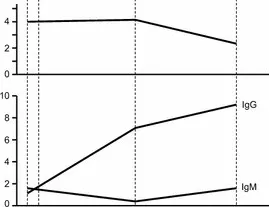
Time-course change in this case. According to the decrease of inflammation represented by CRP, the number of atypical lymphocytes decreased. The copy number of EBV began to decline in the convalescent phase. In the acute phase, EBV VCA-IgM was higher than EBV VCA-IgG, but in the convalescent phase, EBV VCA-IgG was higher. BZLF1 mRNA (70.09 copies/mugDNA) and TRAbs (0.24 IU/l) were detected in the acute phase. *Index stands for sample absorbance/absorbance of cut-off serum. EBV Epstein-Barr virus, VCA viral capsid antigen, BZLF1 one of the EBV-immediate-early lytic genes, TRAb thyrotropin receptor antibody.
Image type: pathology (immunostaining)